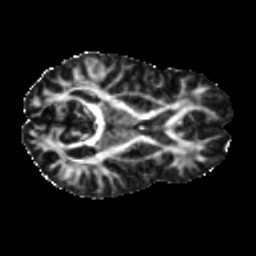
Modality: FA
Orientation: axial
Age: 36
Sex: male
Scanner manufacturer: ge
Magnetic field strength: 3 T
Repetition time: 7.8 s
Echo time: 0.0618 s